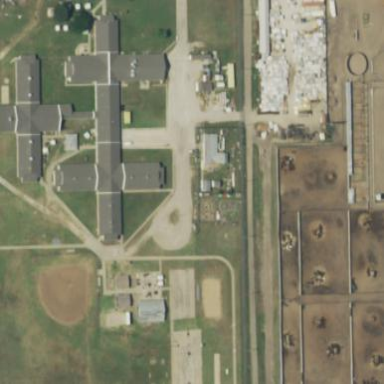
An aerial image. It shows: Prison with surrounding fence.